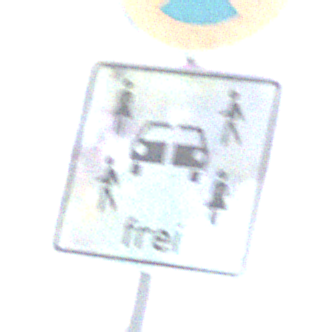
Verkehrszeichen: CarsharingfahrzeugeFrei
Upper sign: AbsolutesHalteverbot
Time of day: MorningAfternoon
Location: Outdoor (Suburban)
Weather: PartlyCloudy
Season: NotSpecified
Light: Natural